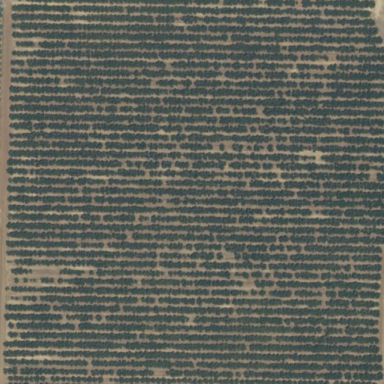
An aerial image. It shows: Orchard.